Question: I've to modify a figure, but I wouldn't like to recreate it since I have the .fig.
I would like to simply change the color of the legend maintaining the order.
for example I have
'''
blue marker -> cluster 1
green marker -> cluster 2
red marker -> cluster 3
light blue marker -> cluster 4
magenta marker -> cluster 3
'''
and I want to invert green and light blue
'''
blue marker -> cluster 1
light blue marker -> cluster 2
red marker -> cluster 3
green marker -> cluster 4
magenta marker -> cluster 5
'''
Is there any way to do this without create again the figure?
ps it's a scatterplot

you can download the figure here:
<URL>
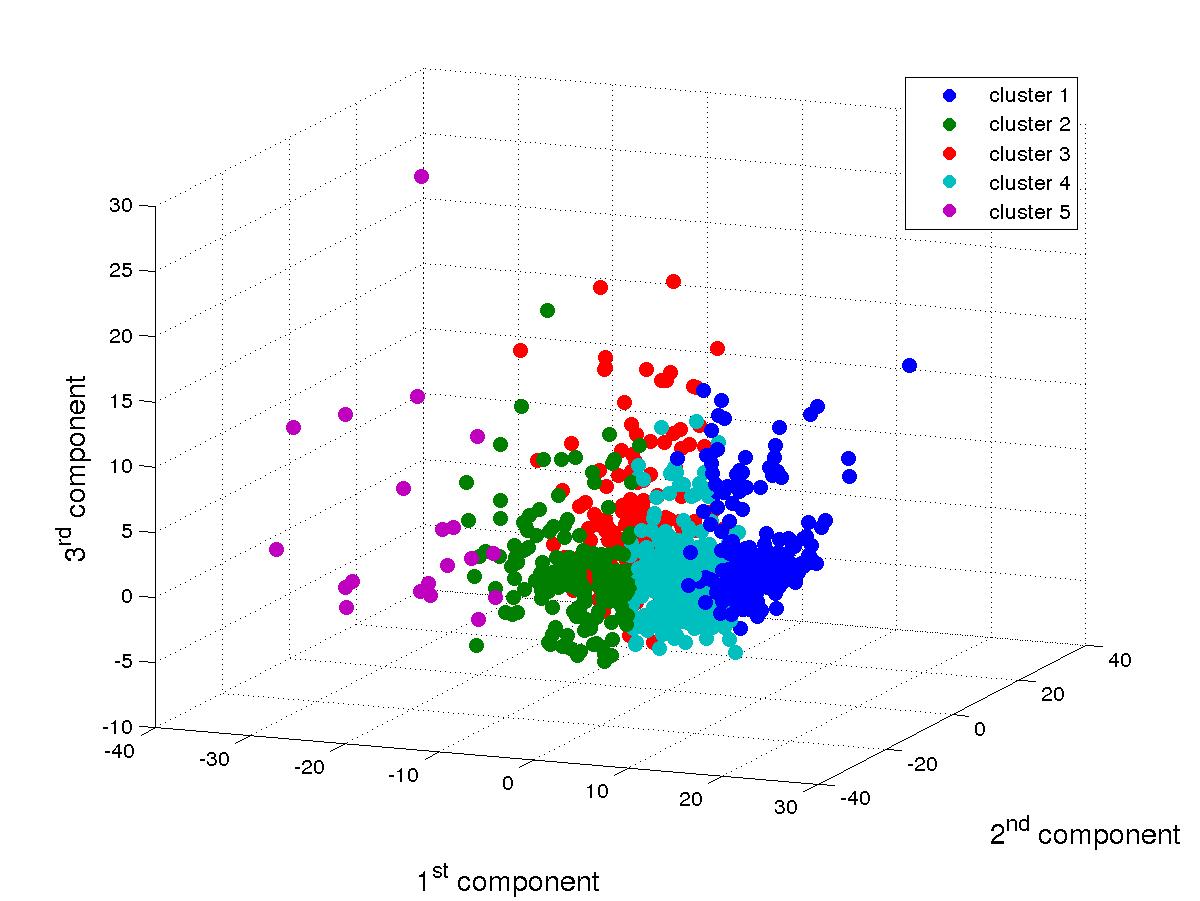
Answer: If you change the 'Color' setting of the plots, it should change the legend automatically:
'''
h = get(gca,'Children');
c = get(h,'Color');
'''
'c' should be a cell array of colors. Presuming the handles are in the same order as the legend this should work:
'''
set(h(2),'Color',c{4})
set(h(4),'Color',C{2})
'''
Handle order can change depend how you created the figure, though, so you might want to just double-check which two you're swapping first.
---
What value you need to change depends on the exact type of plot. Usually it's just a matter of digging down into the 'Children' for the axes to find the right bits to change.
In your case:
'''
a = get(gca, 'Children');
q = get(a,'CData');
% there are six handles here
% I just looked at the CData and decided which to swap
set(a(3),'CData',q{5})
set(a(5),'CData',q{3})
'''
Here, the first handle says what point is which so you'll need to swap those colors as well (thanks to Hoki for pointing out my error). Not the most elegant but a quick fix with 'ismember':
'''
col = q{1};
col2 = col;
n3 = ismember(col, q{3},'rows');
n5 = ismember(col, q{5},'rows');
col2(find(n3),:)=repmat(q{5},[length(find(n3)) 1]);
col2(find(n5),:)=repmat(q{3},[length(find(n5)) 1]);
set(a(1),'CData',col2);
'''